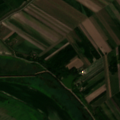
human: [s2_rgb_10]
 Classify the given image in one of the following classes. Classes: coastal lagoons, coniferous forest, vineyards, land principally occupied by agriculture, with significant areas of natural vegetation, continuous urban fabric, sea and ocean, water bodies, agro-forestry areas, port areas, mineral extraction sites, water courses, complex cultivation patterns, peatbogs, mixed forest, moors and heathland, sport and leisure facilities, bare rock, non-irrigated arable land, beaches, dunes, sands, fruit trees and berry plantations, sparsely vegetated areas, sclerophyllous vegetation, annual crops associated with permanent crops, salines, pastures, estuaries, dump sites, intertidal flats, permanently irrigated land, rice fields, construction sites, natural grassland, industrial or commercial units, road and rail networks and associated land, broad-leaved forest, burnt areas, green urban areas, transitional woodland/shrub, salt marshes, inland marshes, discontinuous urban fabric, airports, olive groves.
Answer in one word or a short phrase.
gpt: non-irrigated arable land, complex cultivation patterns, land principally occupied by agriculture, with significant areas of natural vegetation, inland marshes